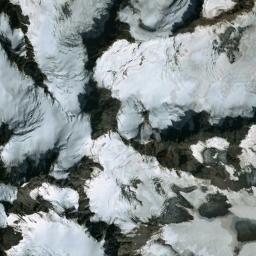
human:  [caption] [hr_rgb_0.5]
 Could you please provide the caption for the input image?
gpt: The snowberg has some valley glaciers but some ridges are not covered by glaciers .

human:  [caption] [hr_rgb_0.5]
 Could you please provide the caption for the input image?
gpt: The snow berg is consist of bare land and white snow .

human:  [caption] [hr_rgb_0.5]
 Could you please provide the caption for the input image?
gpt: White snow and brown bare ground intersect on the snow mountain .

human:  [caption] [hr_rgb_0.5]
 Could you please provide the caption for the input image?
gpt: The ground on the snowberg is uneven .

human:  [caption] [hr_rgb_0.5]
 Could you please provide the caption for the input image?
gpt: There are much snow and some bare land on the snowberg .